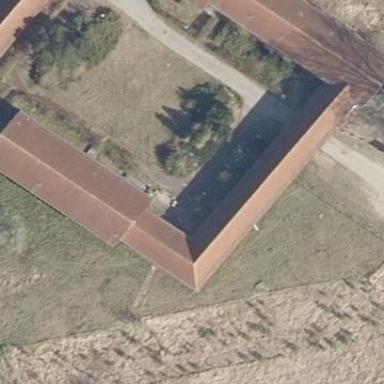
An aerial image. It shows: Service building.